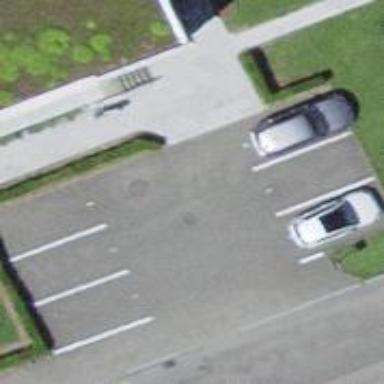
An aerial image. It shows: Footway.